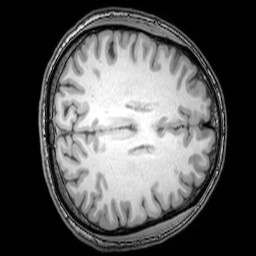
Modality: T1w
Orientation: axial
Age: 26
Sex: male
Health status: healthy
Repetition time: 0.081 s
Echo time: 0.037 s